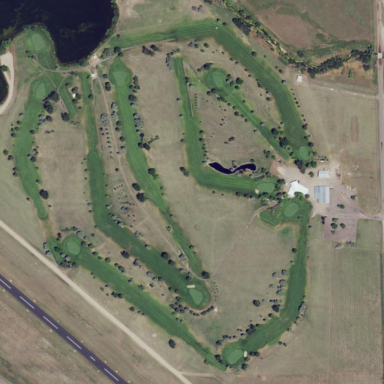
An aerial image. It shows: Golf course surrounded by greenery.